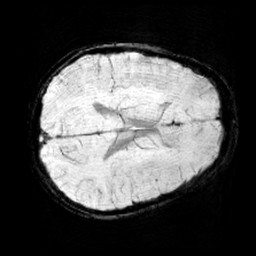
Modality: minIP
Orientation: axial
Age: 9
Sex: male
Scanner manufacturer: siemens
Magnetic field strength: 3 T
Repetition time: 0.027 s
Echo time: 0.02 s